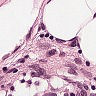
Metastatic tissue present: no